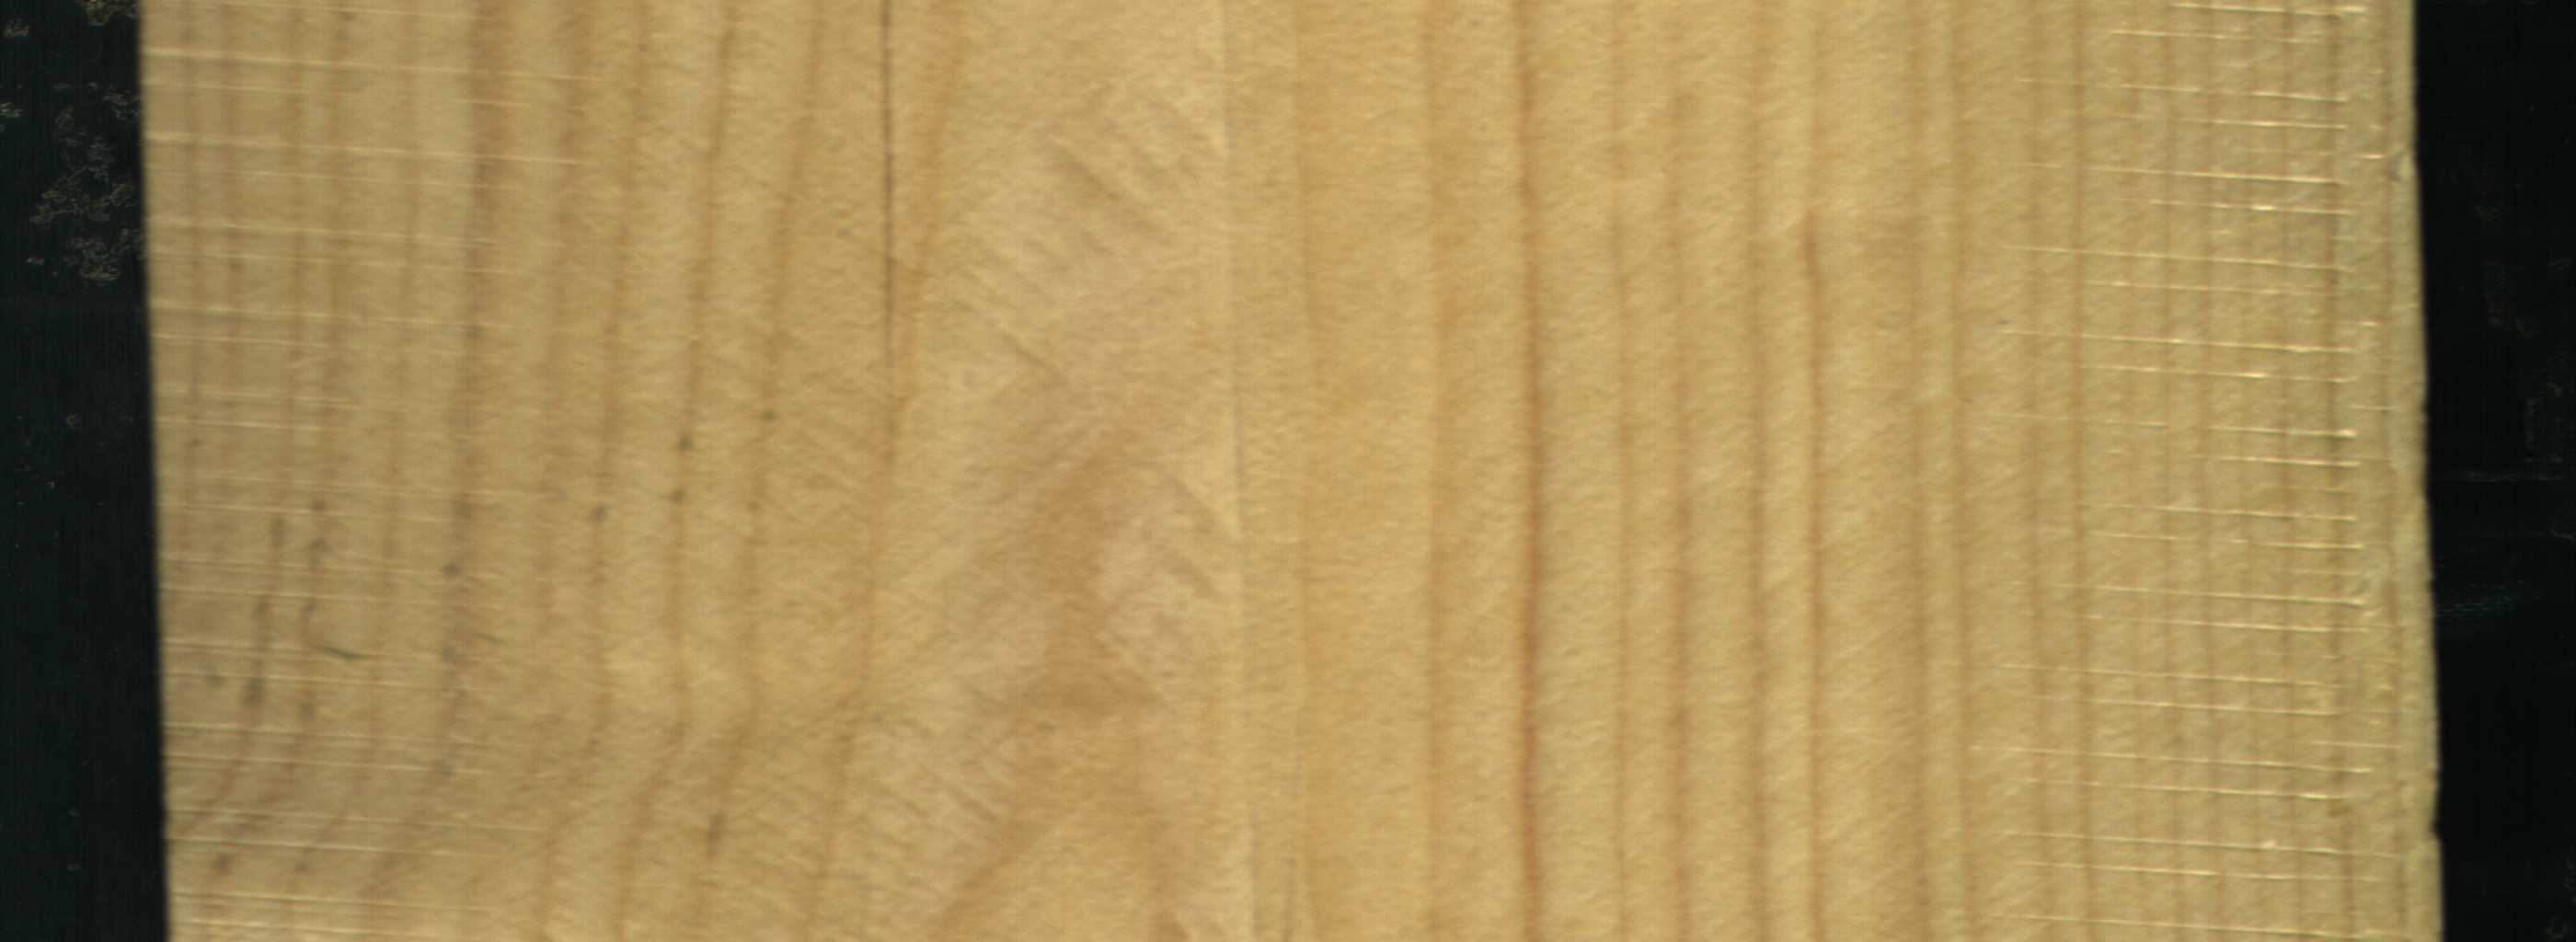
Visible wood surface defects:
Crack